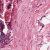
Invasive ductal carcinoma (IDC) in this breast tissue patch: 0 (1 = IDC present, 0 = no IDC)